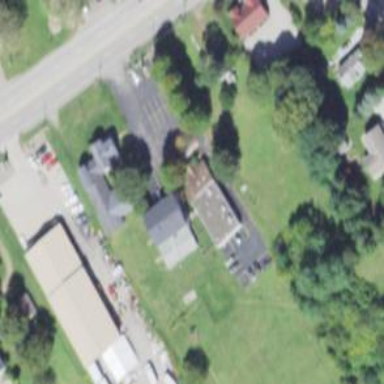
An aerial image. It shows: Veterinary facility.